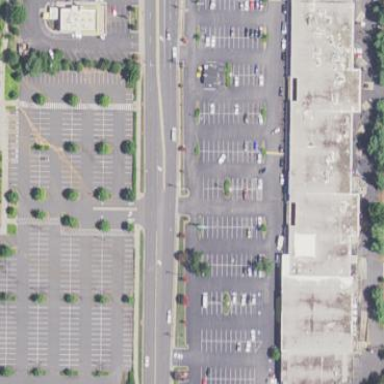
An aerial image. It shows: Retail area.